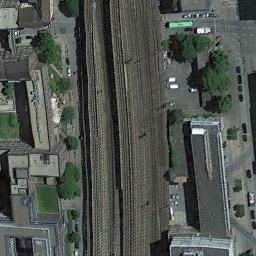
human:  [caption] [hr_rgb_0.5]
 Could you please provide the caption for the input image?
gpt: These railways are flanked by some buildings .

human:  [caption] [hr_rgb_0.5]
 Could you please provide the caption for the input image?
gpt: There are several buildings of different shapes and sizes beside the railway .

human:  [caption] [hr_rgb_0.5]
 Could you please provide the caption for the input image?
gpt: The railway is next to some trees and houses .

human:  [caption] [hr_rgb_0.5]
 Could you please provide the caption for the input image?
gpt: There are several rows of buildings on one side of the railway .

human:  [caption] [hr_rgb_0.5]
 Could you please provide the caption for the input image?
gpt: There are some buildings and green trees beside the railway .